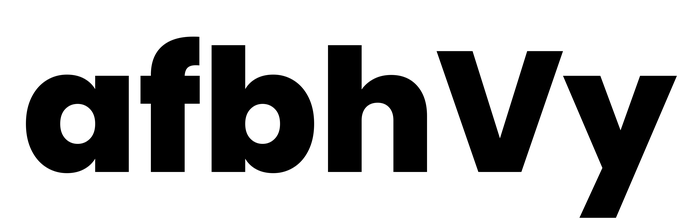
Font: Poppins-ExtraBold